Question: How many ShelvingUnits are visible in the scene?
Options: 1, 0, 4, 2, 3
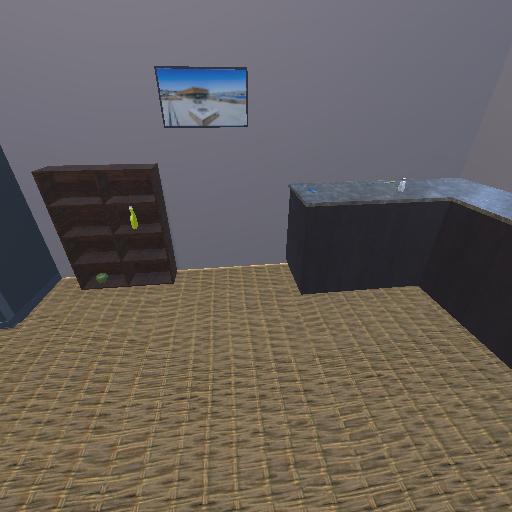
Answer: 1